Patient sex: M
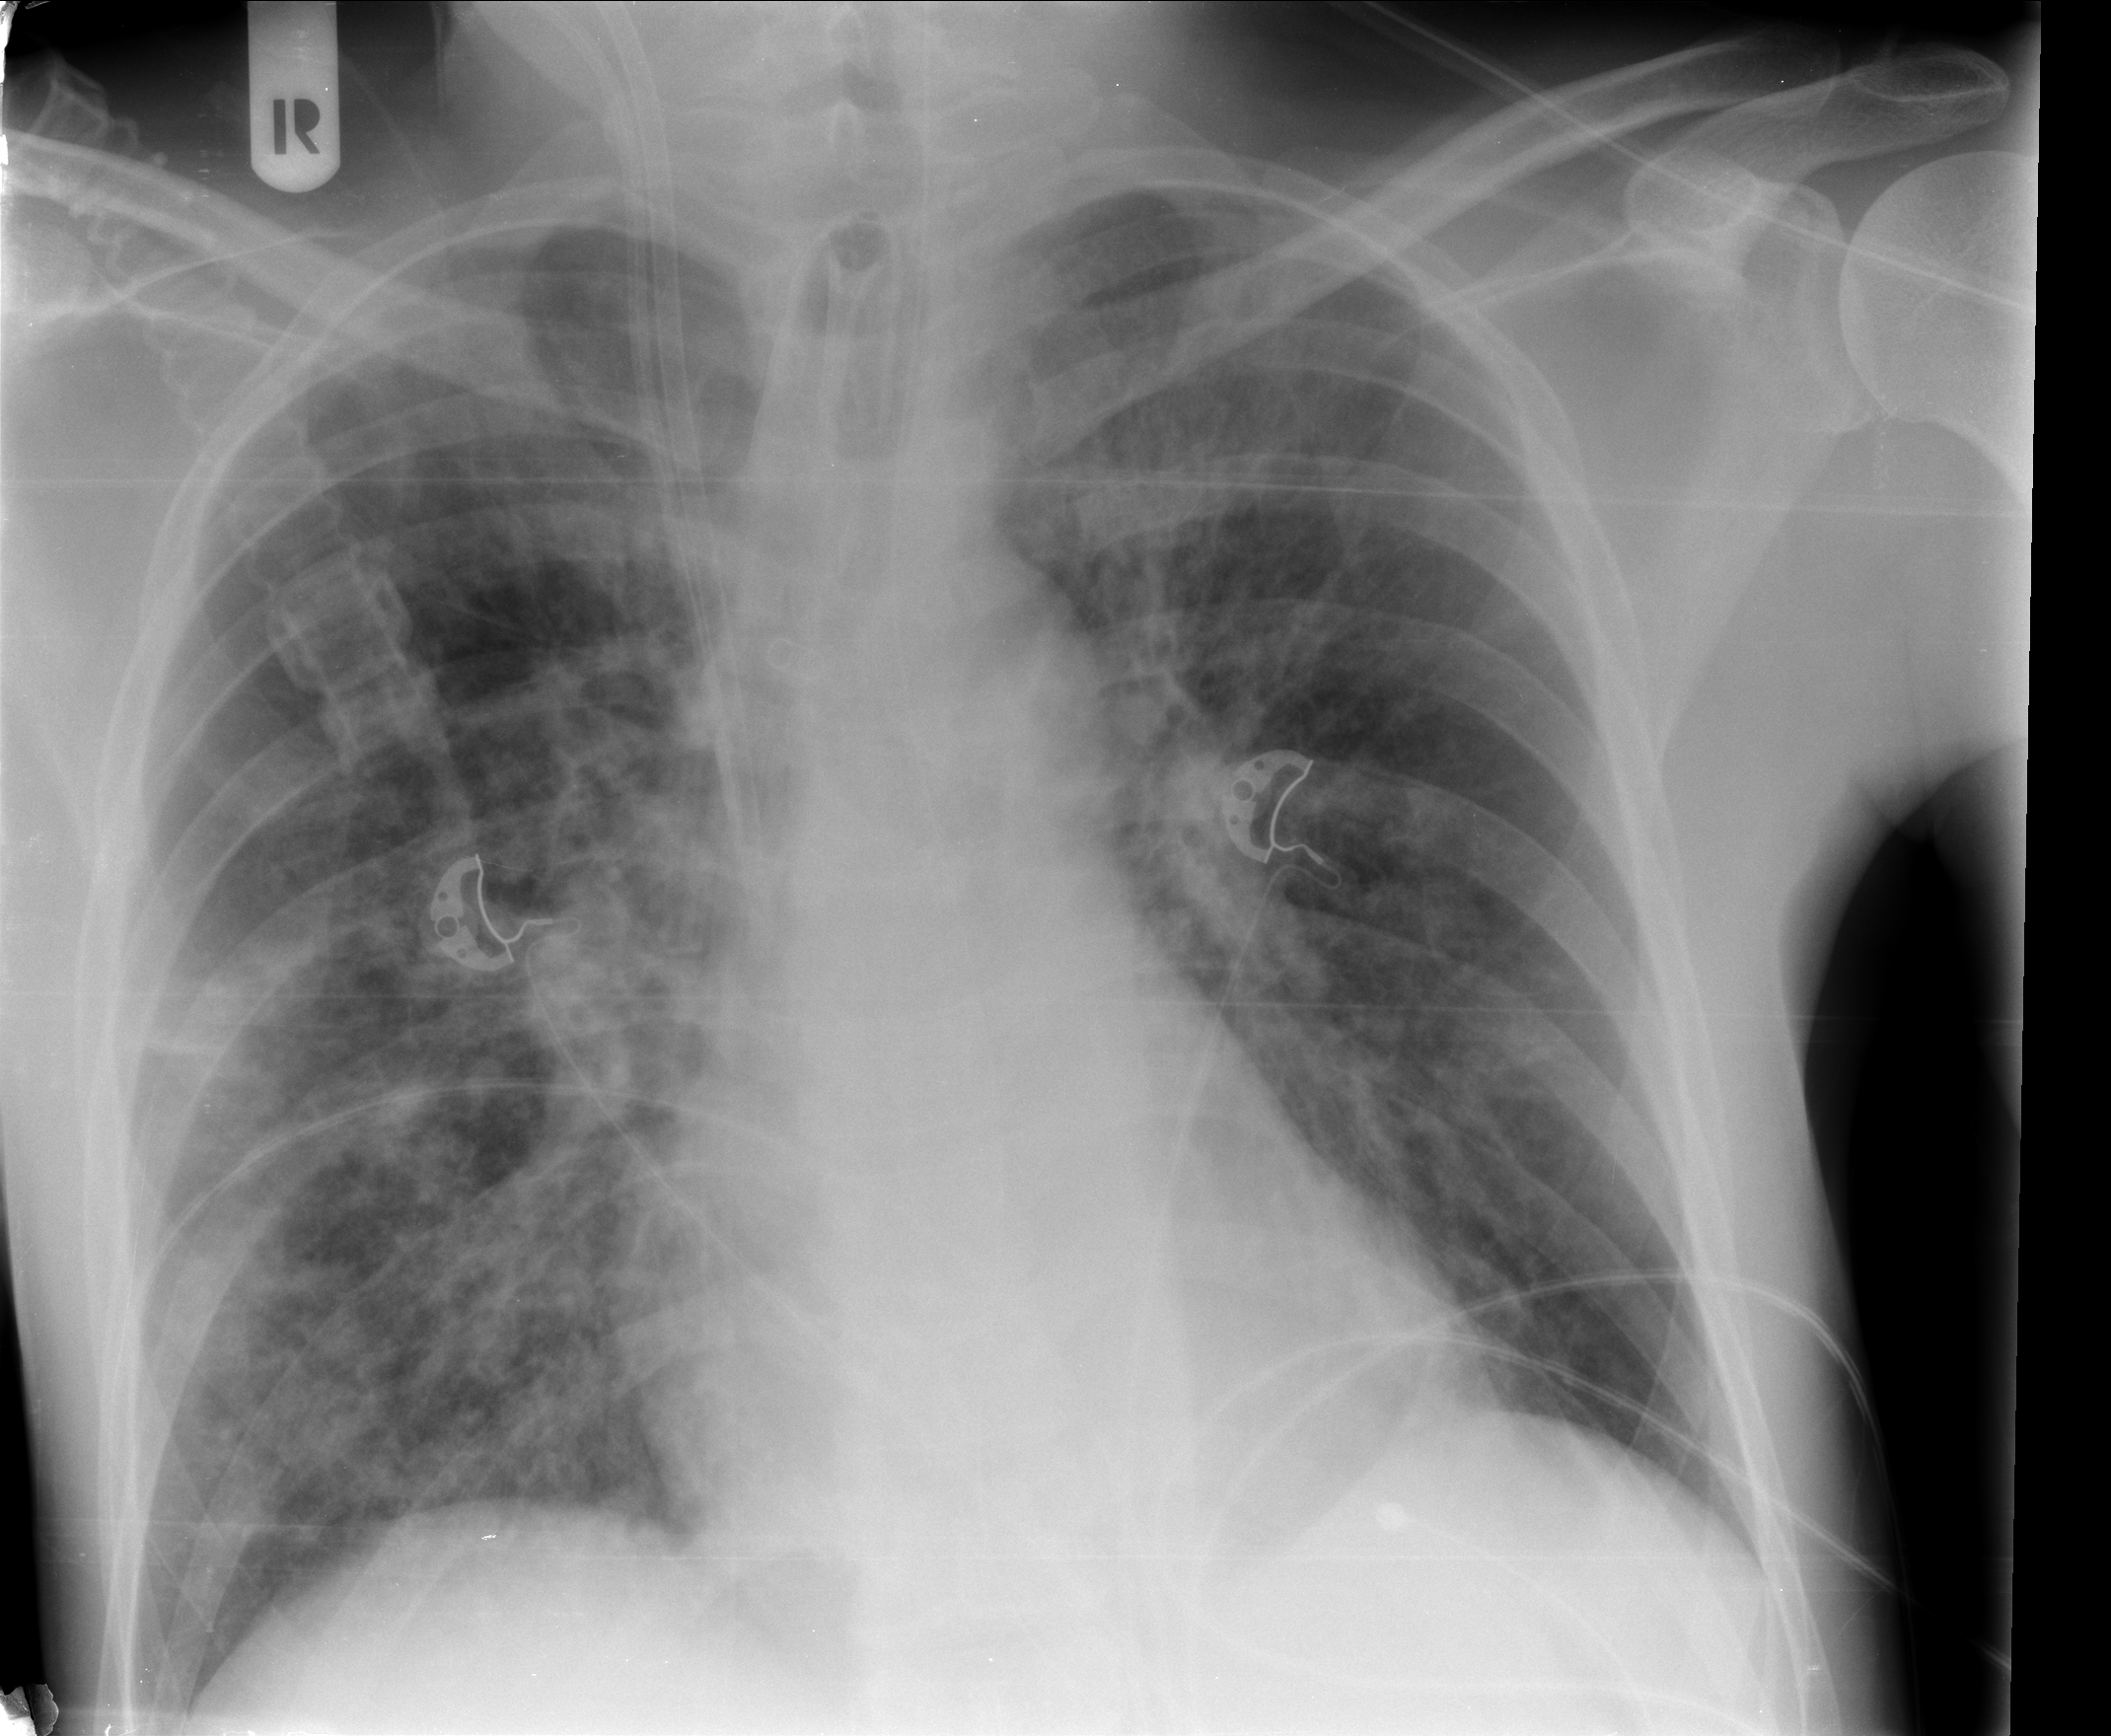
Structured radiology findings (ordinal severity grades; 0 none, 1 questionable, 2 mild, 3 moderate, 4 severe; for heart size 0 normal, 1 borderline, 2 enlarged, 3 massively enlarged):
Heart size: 0
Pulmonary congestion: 3
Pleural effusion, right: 0
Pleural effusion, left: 0
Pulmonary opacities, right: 3
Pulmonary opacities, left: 3
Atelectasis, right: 3
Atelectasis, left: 3